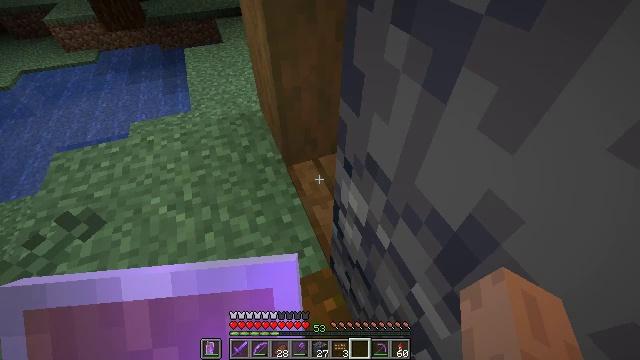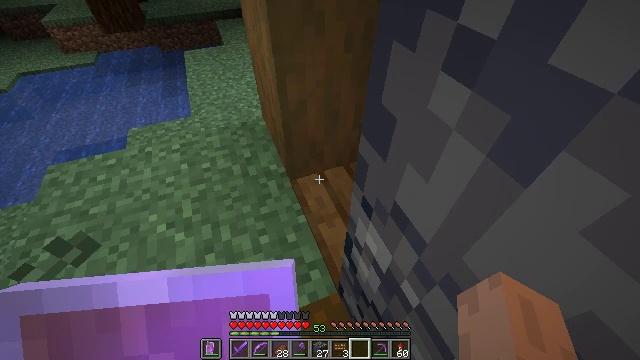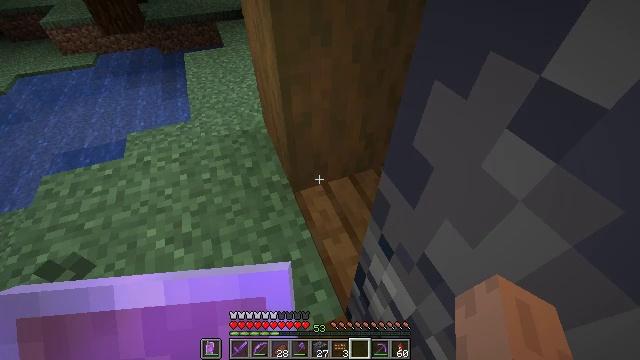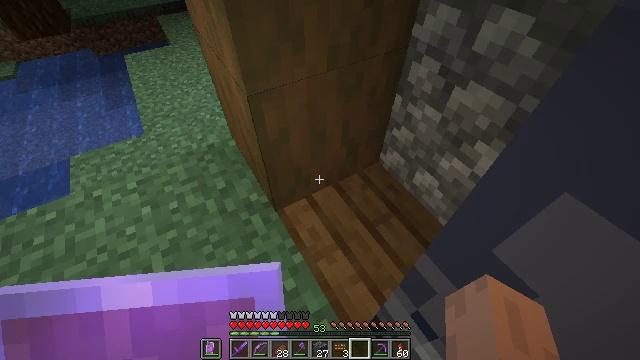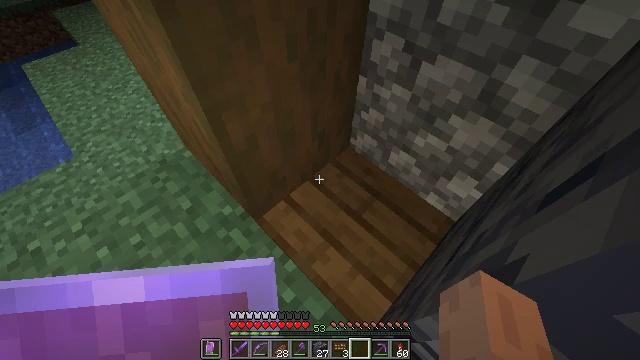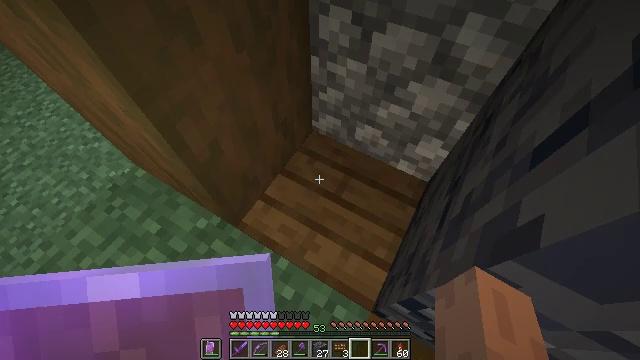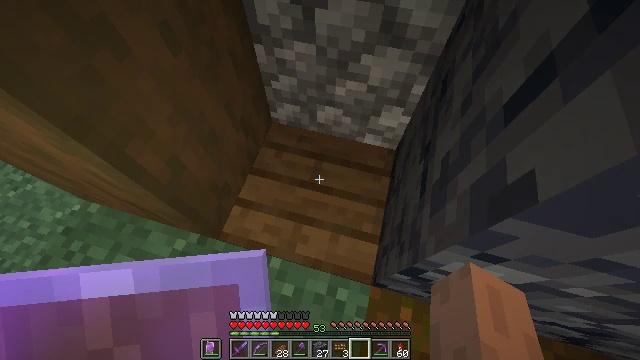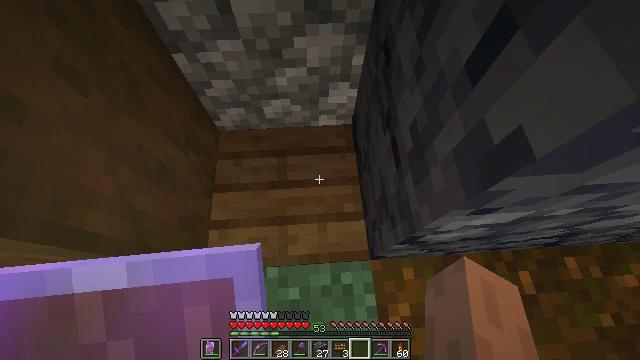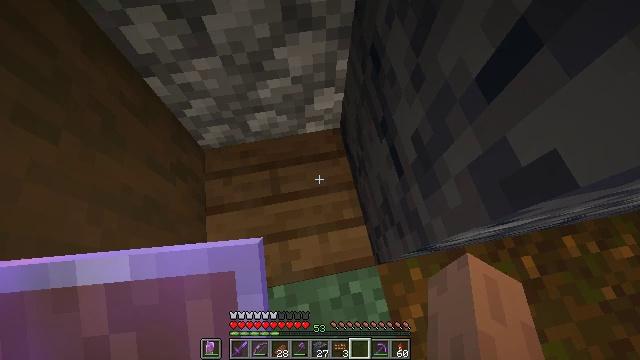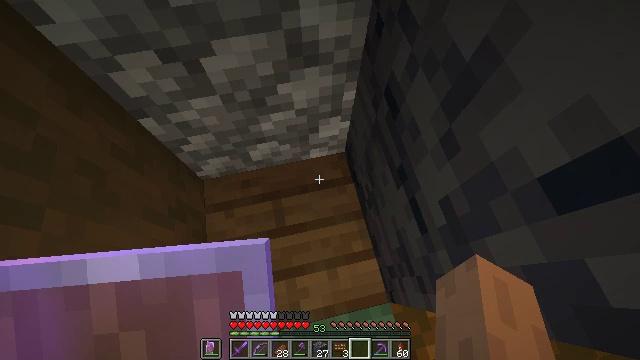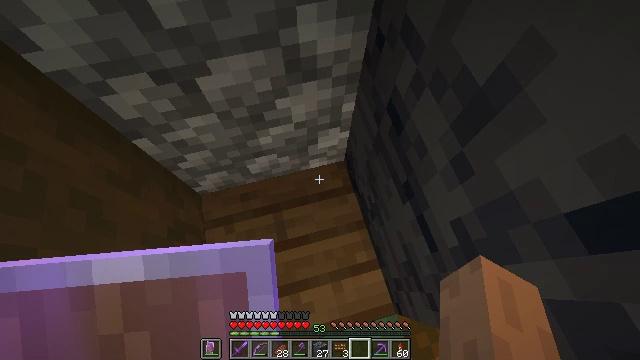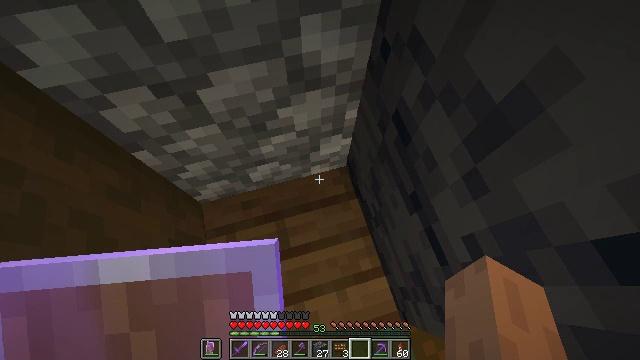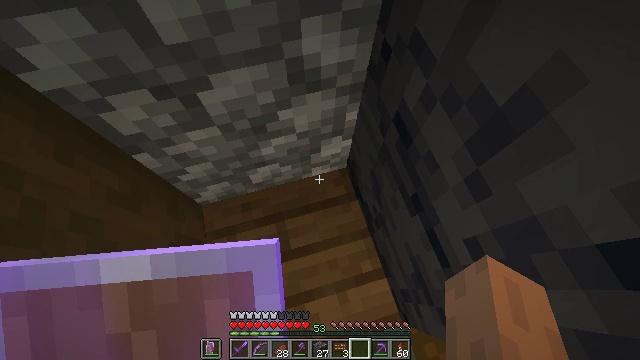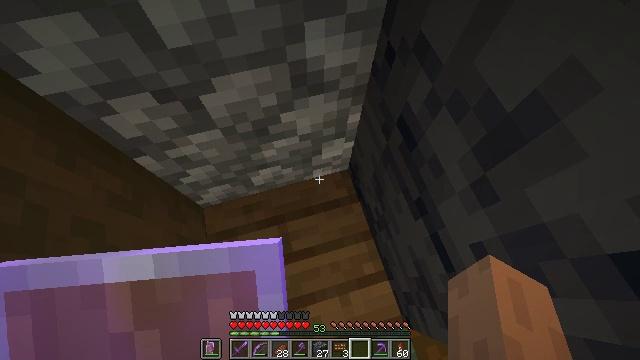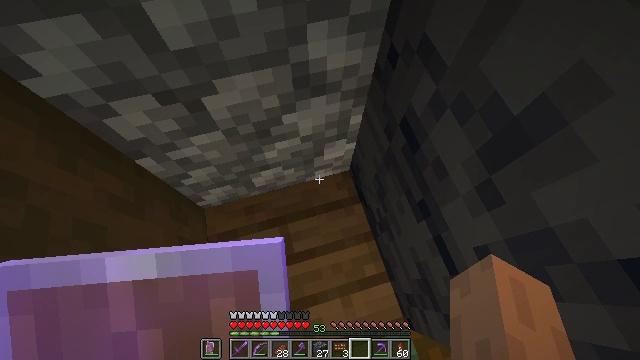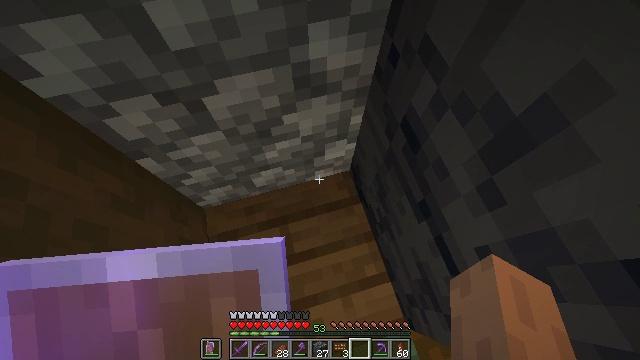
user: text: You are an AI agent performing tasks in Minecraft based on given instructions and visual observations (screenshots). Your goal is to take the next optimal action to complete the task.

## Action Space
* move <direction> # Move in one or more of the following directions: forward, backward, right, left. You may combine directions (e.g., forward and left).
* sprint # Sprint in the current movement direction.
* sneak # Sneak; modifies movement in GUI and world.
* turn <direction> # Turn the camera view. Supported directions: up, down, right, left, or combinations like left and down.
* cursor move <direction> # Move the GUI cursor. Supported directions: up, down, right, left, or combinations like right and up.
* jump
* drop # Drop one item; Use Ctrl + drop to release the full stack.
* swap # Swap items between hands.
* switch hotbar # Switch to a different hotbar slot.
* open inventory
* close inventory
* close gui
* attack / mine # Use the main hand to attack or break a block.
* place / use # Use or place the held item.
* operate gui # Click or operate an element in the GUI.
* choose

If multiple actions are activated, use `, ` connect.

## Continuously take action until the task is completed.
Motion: motion action
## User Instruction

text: Destroy the campfire carefully.
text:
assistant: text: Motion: move forward
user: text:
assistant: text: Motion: move forward
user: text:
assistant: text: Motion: move forward, turn right and down
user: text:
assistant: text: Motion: move forward, turn right and down
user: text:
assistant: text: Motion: move forward, turn right and down
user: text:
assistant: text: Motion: move forward, turn right and down
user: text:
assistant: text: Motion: move forward, turn right and down
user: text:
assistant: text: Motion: move forward, turn right
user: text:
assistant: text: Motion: turn right
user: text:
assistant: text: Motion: turn right
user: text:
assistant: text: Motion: no_op
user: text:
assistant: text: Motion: no_op
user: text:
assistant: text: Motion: no_op
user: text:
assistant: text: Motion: no_op
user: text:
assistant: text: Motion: no_op
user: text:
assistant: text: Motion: no_op
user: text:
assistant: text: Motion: no_op
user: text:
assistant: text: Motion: no_op
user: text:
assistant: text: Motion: no_op
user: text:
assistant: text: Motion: no_op
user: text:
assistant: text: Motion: move back
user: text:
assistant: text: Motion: move back
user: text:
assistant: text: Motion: move back
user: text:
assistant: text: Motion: move back
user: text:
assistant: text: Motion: move back, turn up
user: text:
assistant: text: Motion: move back, turn right and up
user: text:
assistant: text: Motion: move back and move right, turn right and up
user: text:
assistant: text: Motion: move back and move right, turn up
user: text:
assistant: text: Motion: move back and move right, turn up
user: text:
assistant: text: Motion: move right, turn left and up